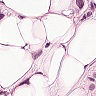
Metastatic tissue present: yes